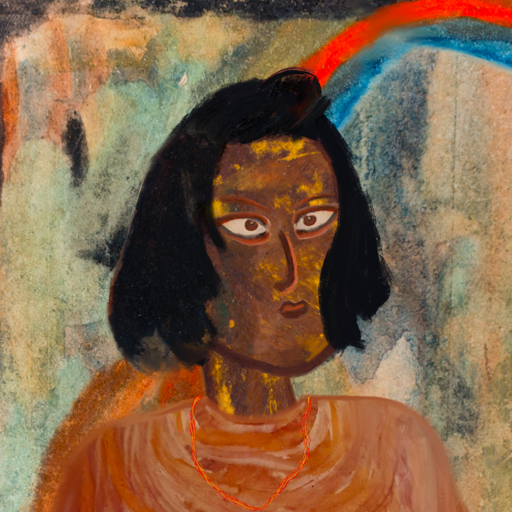
Background: Childish, Head And Neck Side: Comrade, Face Side: Roy_Bahadur, Bust: Pious_Lady, Hair Side: Mosgoul, Head Accessory: Blank, Second Necklace: Gypsy_Mother_2, Necklace: Blank, Baby: Blank